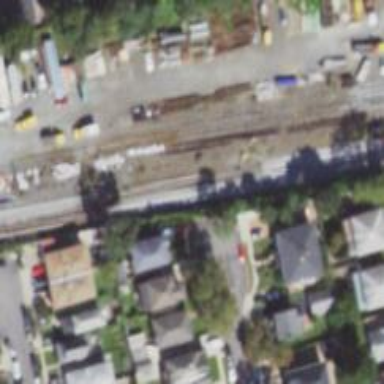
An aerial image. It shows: Electrified rail for trains.